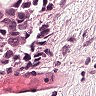
Metastatic tissue present: yes